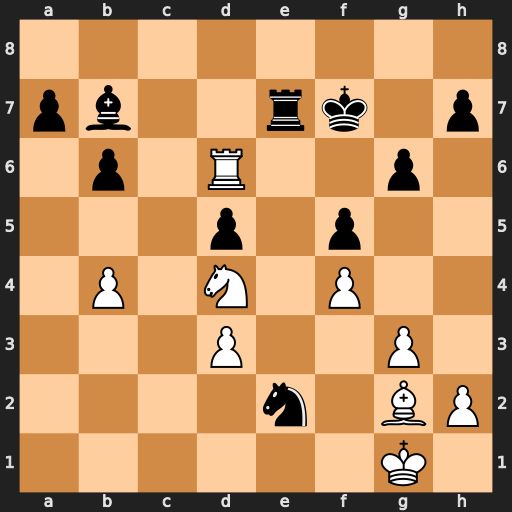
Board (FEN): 8/pb2rk1p/1p1R2p1/3p1p2/1P1N1P2/3P2P1/4n1BP/6K1
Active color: w
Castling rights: -
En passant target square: -
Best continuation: Nxe2 Rxe2 Rd7+ Ke6 Rxb7